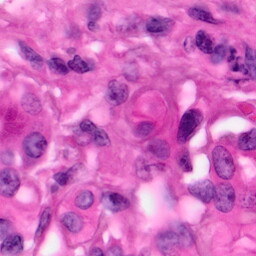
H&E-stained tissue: Pancreatic